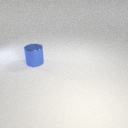
large blue metal cylinder